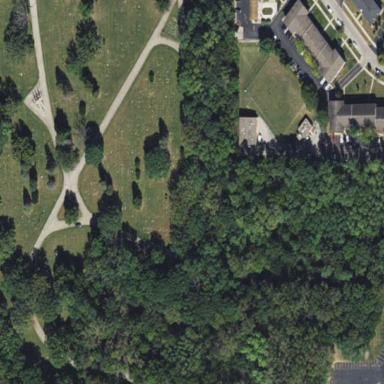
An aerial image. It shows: Cemetery.